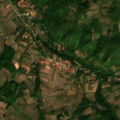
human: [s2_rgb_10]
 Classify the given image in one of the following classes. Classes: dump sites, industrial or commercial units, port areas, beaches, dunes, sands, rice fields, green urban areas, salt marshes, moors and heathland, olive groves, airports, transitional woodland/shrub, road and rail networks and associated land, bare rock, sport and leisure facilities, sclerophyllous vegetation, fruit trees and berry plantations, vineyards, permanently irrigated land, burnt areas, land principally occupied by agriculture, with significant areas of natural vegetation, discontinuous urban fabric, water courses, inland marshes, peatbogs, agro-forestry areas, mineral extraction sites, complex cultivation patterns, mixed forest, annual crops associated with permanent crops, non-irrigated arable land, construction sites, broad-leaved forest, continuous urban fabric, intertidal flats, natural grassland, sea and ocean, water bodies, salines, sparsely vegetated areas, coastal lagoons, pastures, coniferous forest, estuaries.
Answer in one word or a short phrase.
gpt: complex cultivation patterns, land principally occupied by agriculture, with significant areas of natural vegetation, broad-leaved forest, transitional woodland/shrub